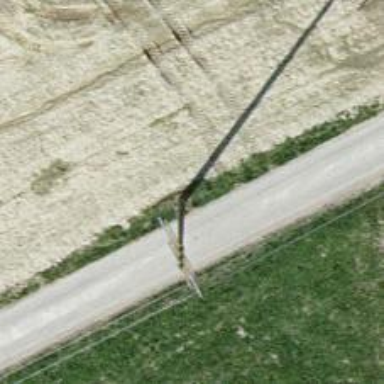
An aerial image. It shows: Power line in the image.